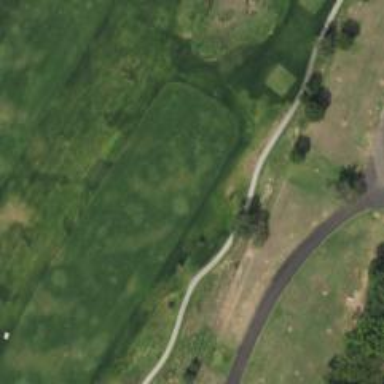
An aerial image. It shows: Service road along golf path.